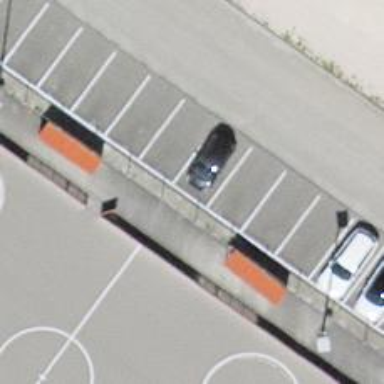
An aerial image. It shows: Parking available on the street side.